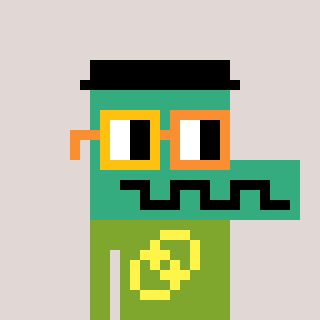
a pixel art character with square yellow and orange glasses, a crocodile-shaped head and a slimegreen-colored body on a warm background